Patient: sex F, age 35
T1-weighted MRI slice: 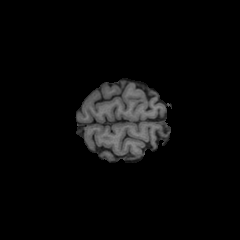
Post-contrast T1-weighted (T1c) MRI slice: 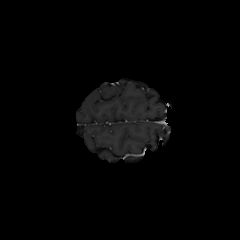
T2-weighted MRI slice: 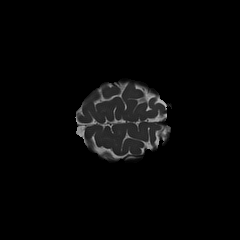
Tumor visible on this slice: no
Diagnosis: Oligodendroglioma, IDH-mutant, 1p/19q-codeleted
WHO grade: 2